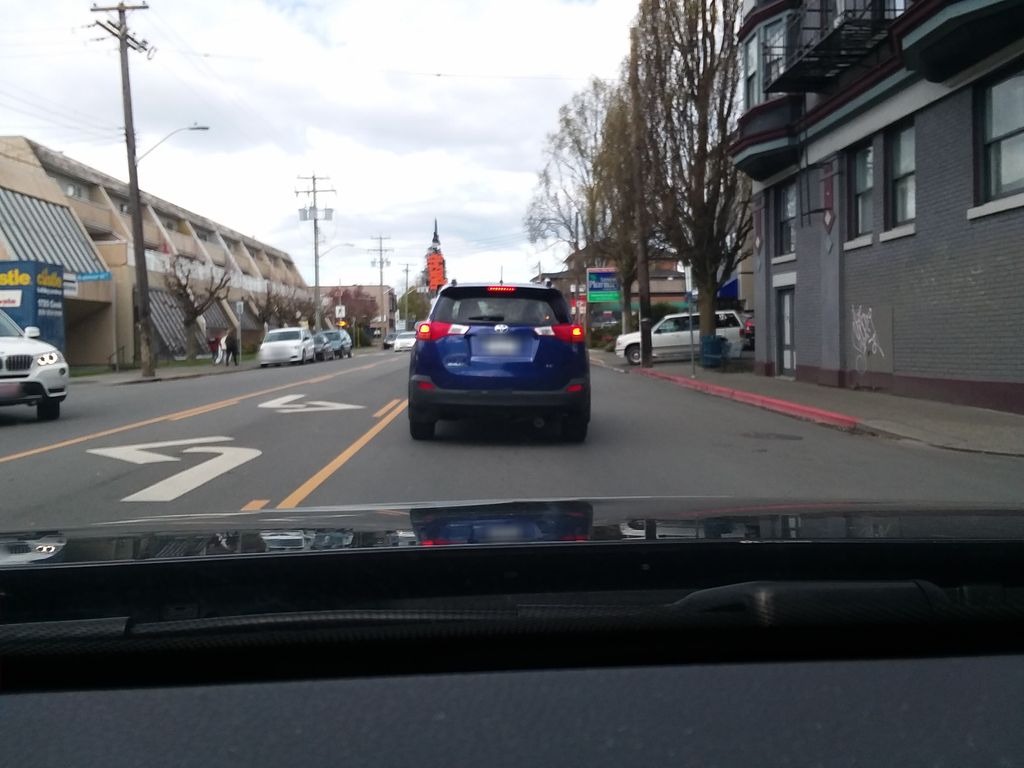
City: victoria